Question: I am trying to integrate the Assimp loader to my framework. Everything is rendered fine, but in this spider model I'm rendering, its fangs are not being drawn as expected (see following picture).

Below is the relevant code snippet:
'''
//Storing the Indices
for (unsigned int t = 0; t < mesh->mNumFaces; ++t) {
aiFace* face = &mesh->mFaces[t];
memcpy(&faceArray[index], face->mIndices, 3*sizeof(unsigned int));
index += 3;
}
//Storing the Vertices
for (unsigned int t = 0; t < mesh->mNumVertices; ++t) {
aiVector3D vertex ;
if (mesh->HasPositions()) {
vertex = mesh->mVertices[t];
memcpy(&vertexArray[index], &vertex,3*sizeof(float));
}
index += 3;
}
//Render module
void model::helperDraw(GLuint vertexBufferID, GLuint indexBufferID, GLuint textureID)
{
GLint indexSize;
glBindBuffer(GL_ARRAY_BUFFER,vertexBufferID);
glBindBuffer(GL_ELEMENT_ARRAY_BUFFER,indexBufferID);
glGetBufferParameteriv(GL_ELEMENT_ARRAY_BUFFER, GL_BUFFER_SIZE, &indexSize);
glBindTexture( GL_TEXTURE_2D, textureID);
glDrawElements(GL_TRIANGLES, indexSize/sizeof(GLuint), GL_UNSIGNED_INT, 0);
}
'''
What could be wrong with my code?
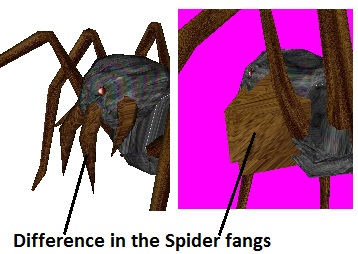
Answer: There is nothing obviously wrong with your code. One possible cause for these rendering artefacts is that the OBJ model you load has some faces that are triangles an some faces that are not. You are rendering everything as 'GL_TRIANGLES', but the OBJ format can specify faces as quads, triangle-strips, triangles and even other more exotic things like patches.
Assimp has a mesh triangulation facility that can make your life a lot easier when dealing with these multi-format mesh files, such as the OBJ. Try passing the flag <URL> to the load method of the importer or even to the post-processing method if you do post-processing as a separate step. This is likely to fix the issue.